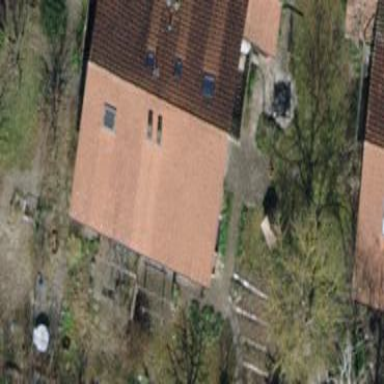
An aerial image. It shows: Semi-detached house with gabled roof.